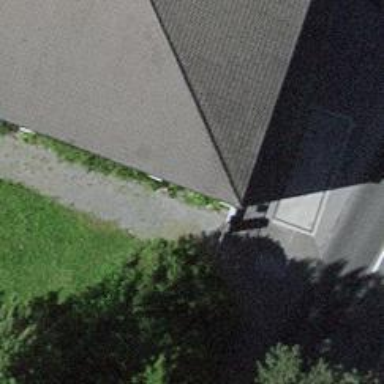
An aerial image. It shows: Gate.